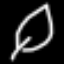
Label: leaf